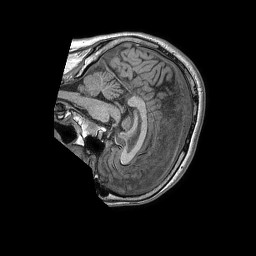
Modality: T1w
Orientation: sagittal
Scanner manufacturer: philips
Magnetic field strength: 1.5 T
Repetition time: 0.007881 s
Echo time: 0.003656 s